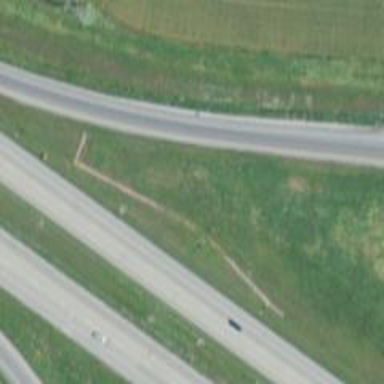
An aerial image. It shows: Asphalt motorway link.